Field crop: tomato
Growth stage: 2
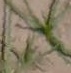
Species: cyperus